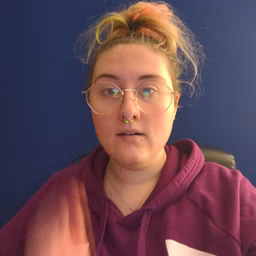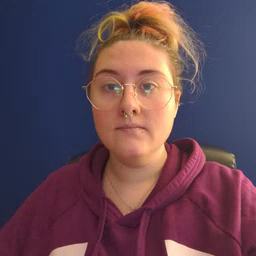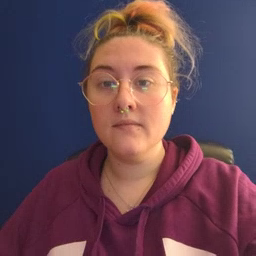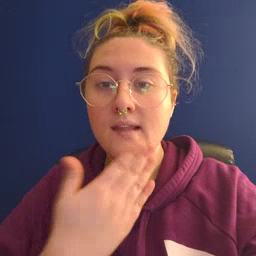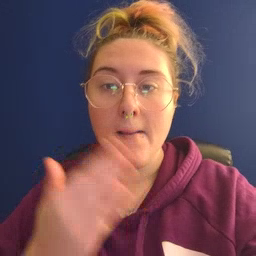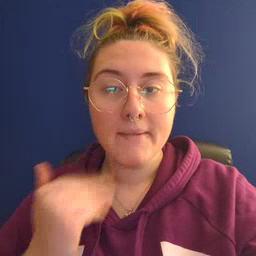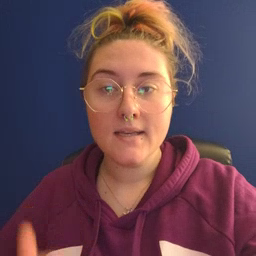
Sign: napkin